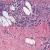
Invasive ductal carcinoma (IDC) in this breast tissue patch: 1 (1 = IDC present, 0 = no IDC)